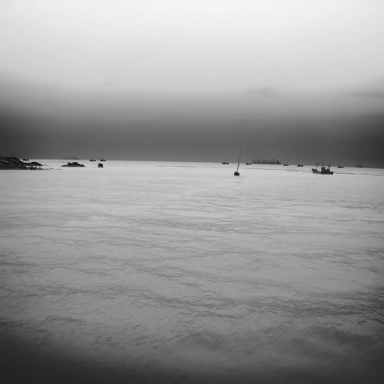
There is a sailboat in the infrared image.